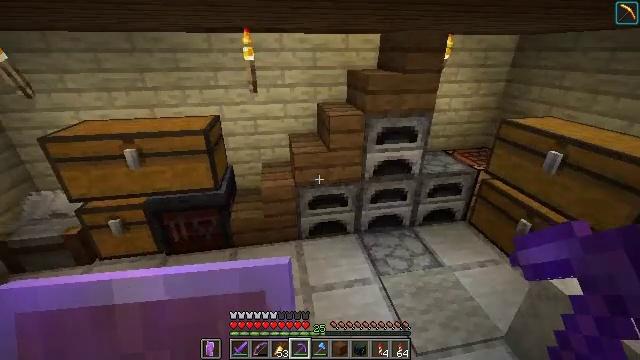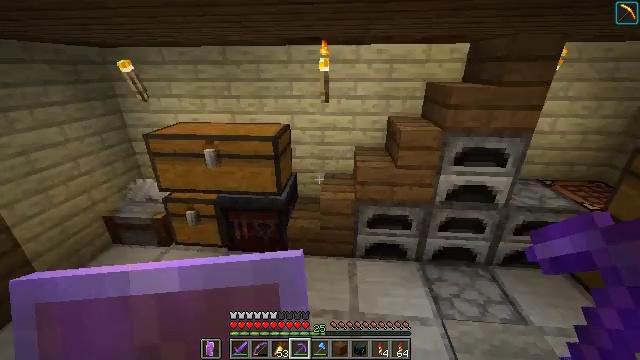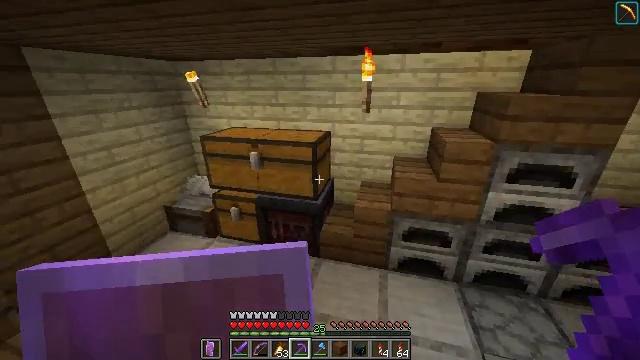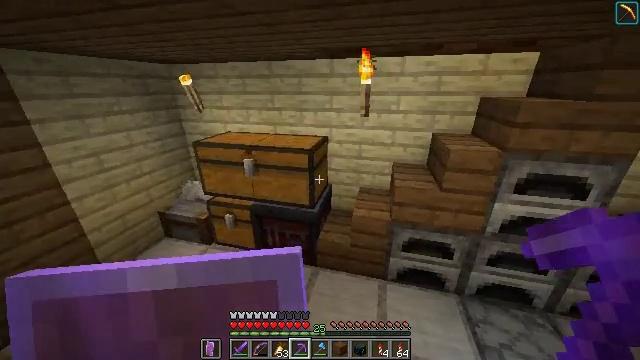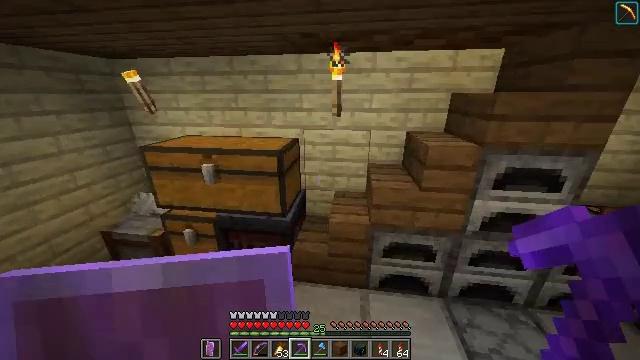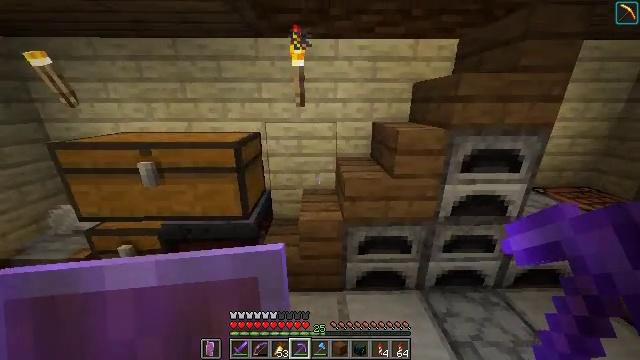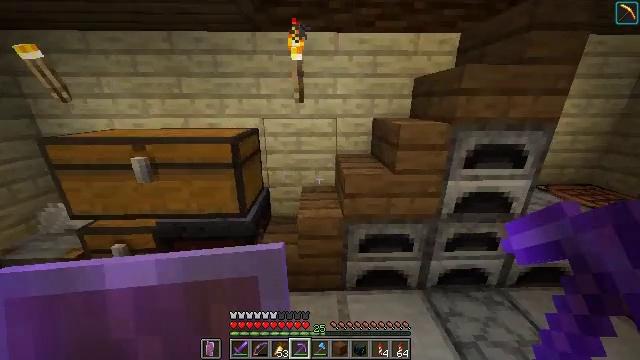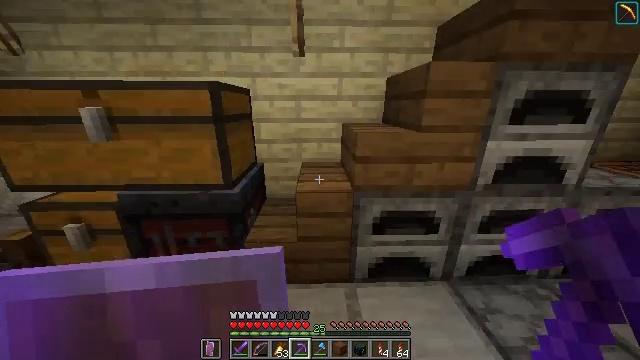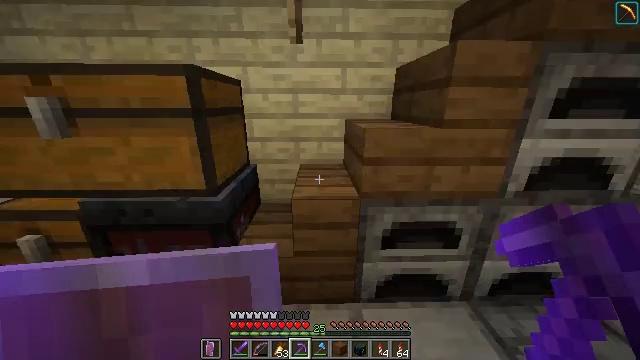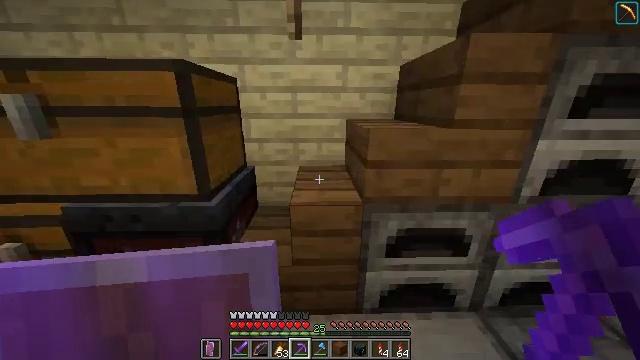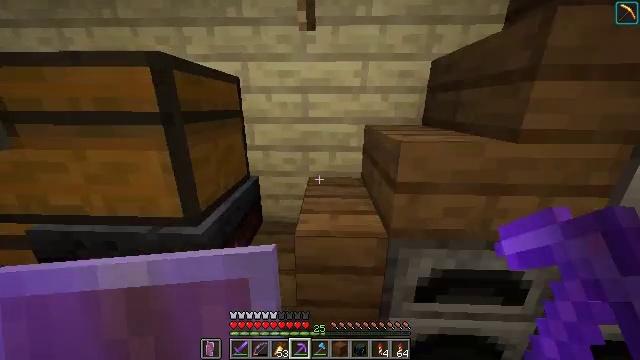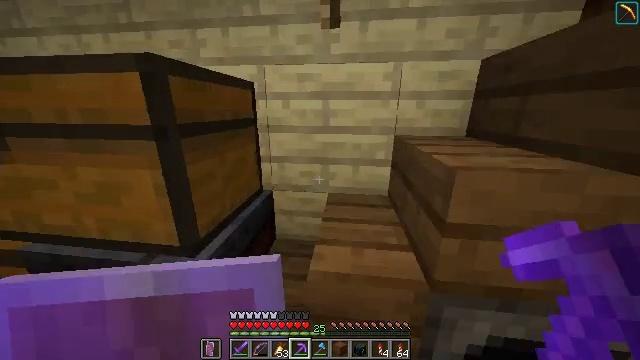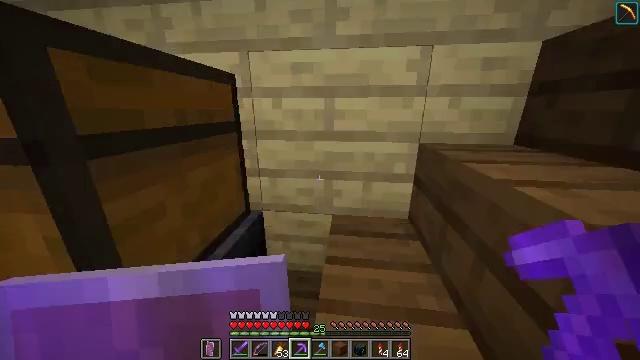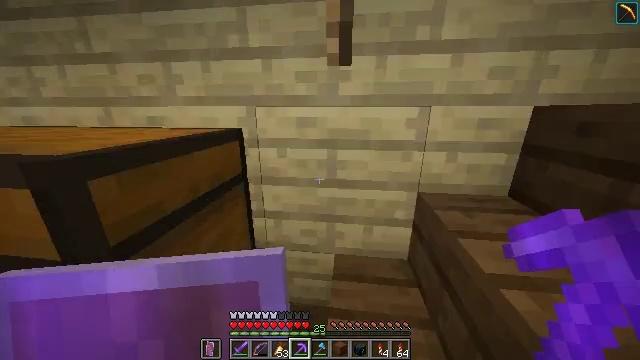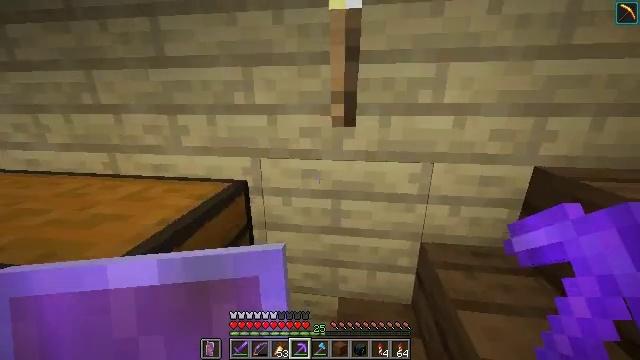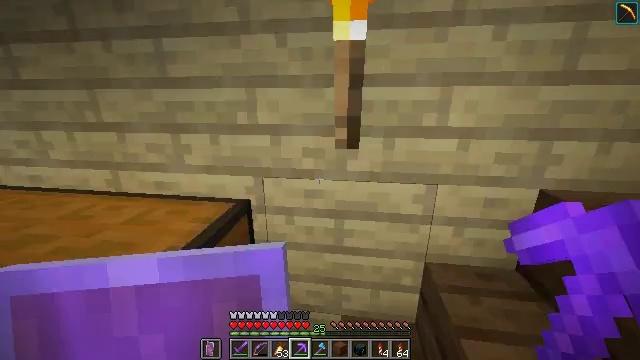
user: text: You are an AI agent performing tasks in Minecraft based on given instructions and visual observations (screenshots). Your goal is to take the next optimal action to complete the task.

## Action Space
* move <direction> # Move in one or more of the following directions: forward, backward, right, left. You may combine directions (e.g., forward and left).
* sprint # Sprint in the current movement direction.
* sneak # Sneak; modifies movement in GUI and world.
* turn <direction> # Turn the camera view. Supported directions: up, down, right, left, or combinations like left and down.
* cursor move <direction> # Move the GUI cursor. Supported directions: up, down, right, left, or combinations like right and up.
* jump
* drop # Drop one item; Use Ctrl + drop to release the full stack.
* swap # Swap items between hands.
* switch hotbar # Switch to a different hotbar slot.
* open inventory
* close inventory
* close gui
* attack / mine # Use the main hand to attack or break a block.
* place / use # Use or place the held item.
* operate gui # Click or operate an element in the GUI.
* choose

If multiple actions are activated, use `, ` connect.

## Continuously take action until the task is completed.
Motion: motion action
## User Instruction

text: Add dirt and gravel together in the crafting table to form coarse dirt.
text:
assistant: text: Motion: move forward, sprint, turn left and up
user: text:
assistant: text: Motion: move forward, sprint, turn left and up
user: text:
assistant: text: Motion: move forward, sprint
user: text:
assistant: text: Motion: move forward, sprint, turn right and up
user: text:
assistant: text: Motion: move forward, sprint, turn right and up
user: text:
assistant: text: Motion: move forward, sprint
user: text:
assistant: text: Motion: move forward, sprint
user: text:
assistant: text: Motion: move forward, sprint
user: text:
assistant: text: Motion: move forward, sprint
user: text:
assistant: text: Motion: move forward, sprint, turn left
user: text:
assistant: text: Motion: move forward, sprint, turn left
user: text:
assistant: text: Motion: move forward, sprint
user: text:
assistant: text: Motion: move forward, sprint, jump
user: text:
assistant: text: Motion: move forward, sprint, jump
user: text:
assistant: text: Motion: move forward, sprint, jump
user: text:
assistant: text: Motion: move forward, sprint, jump
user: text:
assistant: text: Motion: move forward, sprint
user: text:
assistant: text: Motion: move forward, sprint
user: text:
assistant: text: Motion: move forward, sprint, turn right and up
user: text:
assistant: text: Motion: move forward, sprint, turn right and up
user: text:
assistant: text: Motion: move forward, sprint, turn right and up
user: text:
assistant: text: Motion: move forward, sprint, turn right and up
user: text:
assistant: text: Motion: move forward, sprint, turn right
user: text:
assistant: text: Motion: move forward, sprint
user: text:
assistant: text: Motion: move forward, sprint
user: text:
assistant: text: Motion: move forward, sprint
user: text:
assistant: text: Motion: move forward, sprint
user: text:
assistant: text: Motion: move forward, sprint
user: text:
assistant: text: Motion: move forward, sprint
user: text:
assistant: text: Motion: move forward, sprint